Question: I'm maintaining an asp.Net MVC 3 web application using Entity Framework 4.1 Database first approach. I have had to add two new properties to one of the tables in the database.
I then right clicked on the EDMX diagram and choose 'Update Model from Database' within the context menu, like so:

This works without any problems, but the two new fields aren't added to the expected table. However, when I open the EDMX file in XML format, I can see the two new fields listed, like so:
'''
<EntityType Name="Shift">
<Key>
<PropertyRef Name="shiftID" />
</Key>
<Property Name="shiftID" Type="int" Nullable="false" StoreGeneratedPattern="Identity" />
//Two new fields below
<Property Name="shiftTitleGradeID" Type="int" />
<Property Name="shiftTitleSubID" Type="int" />
</EntityType>
'''
Can anyone advise me on how to get the two new fields into my EDMX diagram and not just the XML file?
Thanks in advance.
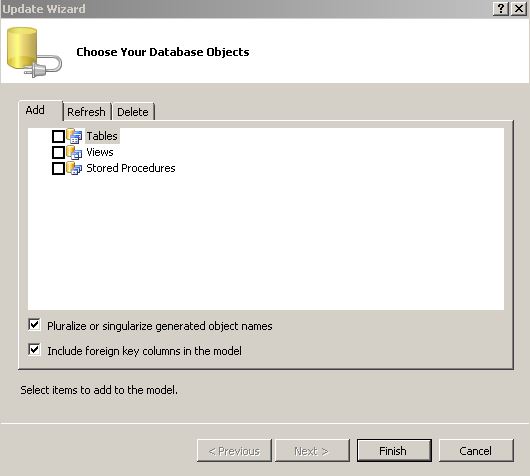
Answer: Got it fixed. I had to delete all references to the new properties in the XML file. Then recreate the update model from database procedure, this time ensuring the two checkboxes where ticked, Pluralize or singularize generated object names, and, Include foreign key columns in the model (I thought I had these ticked the first time, but I didn't).
This fixed my problem.